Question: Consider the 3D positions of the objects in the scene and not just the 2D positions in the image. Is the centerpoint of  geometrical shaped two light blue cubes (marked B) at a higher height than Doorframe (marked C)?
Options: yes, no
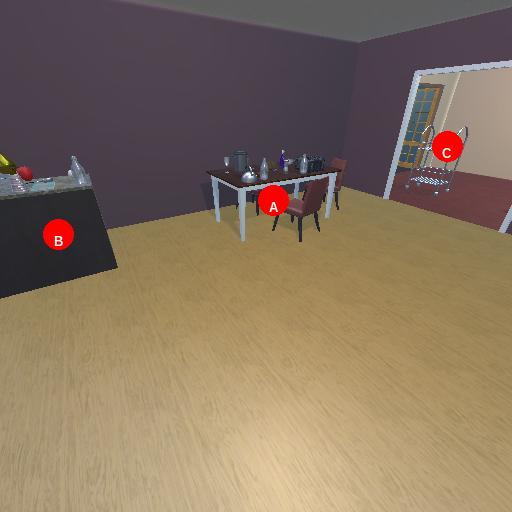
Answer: yes